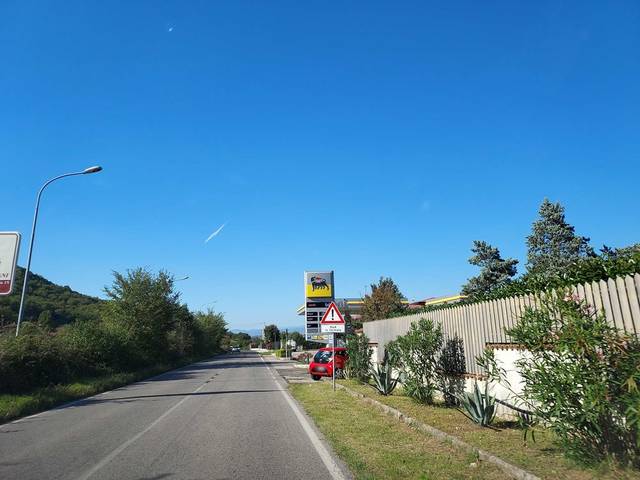
Region: Italy
Coordinates: 41.508, 13.393